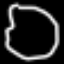
Label: octagon